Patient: sex M, age 71
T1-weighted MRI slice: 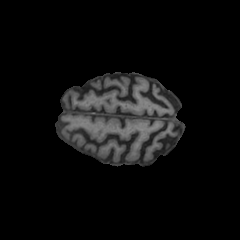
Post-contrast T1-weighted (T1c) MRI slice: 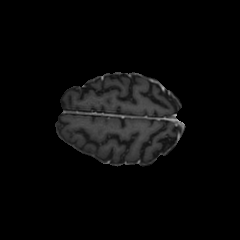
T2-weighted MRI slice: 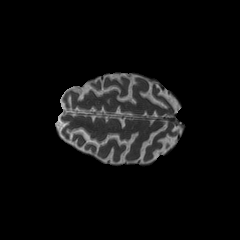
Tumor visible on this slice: no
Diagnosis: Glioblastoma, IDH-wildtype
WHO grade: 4